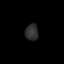
Tissue: lung
Cell type: Endothelial cells
Senescence score: 0.2416
Nuclear area (px): 212
Mean DAPI intensity: 46.552